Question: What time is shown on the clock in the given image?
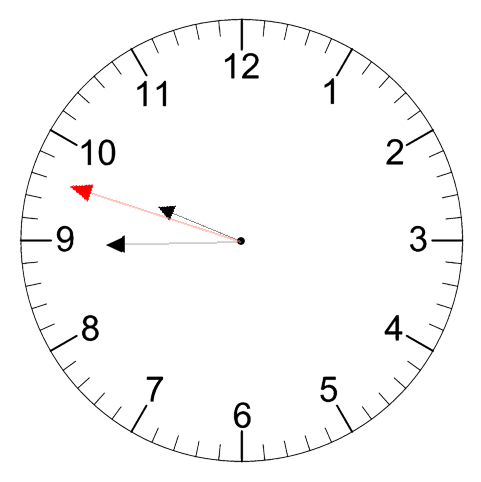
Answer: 09:44:48